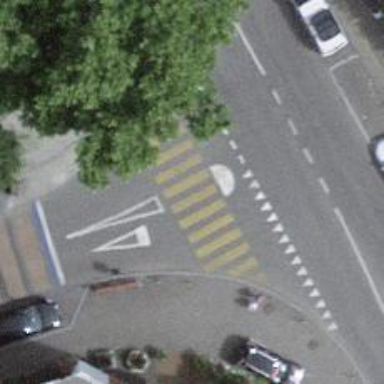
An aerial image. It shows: Marked crossing with zebra crossing island.